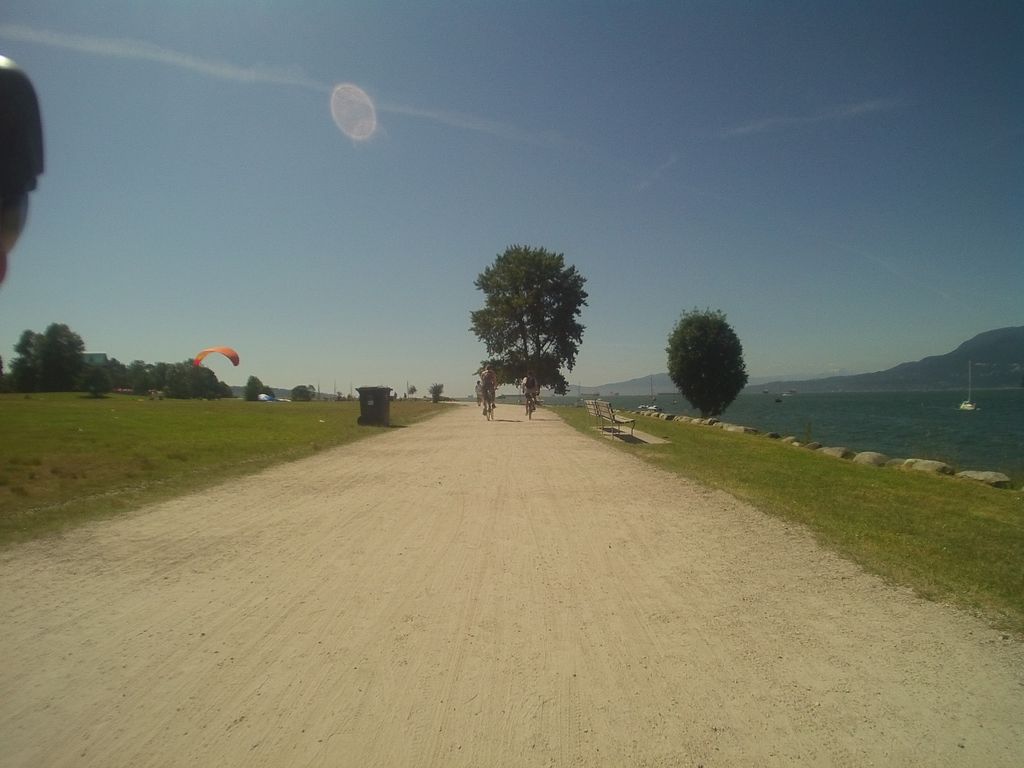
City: vancouver